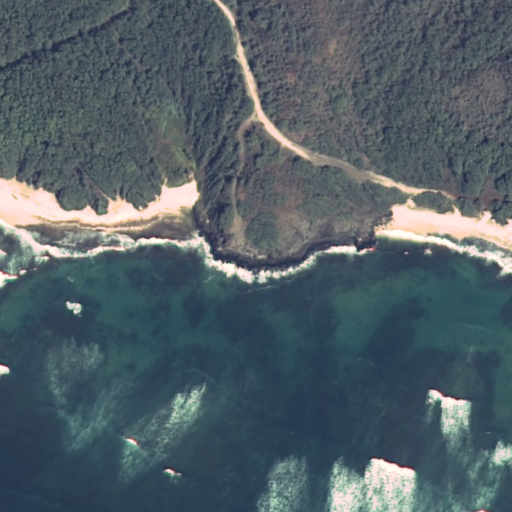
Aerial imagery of cape in Hawaii named Kanalukaha containing only unknown